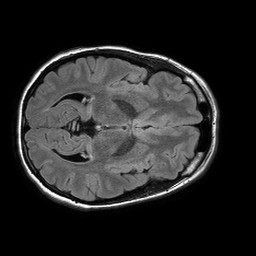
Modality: FLAIR
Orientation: axial
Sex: female
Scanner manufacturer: philips
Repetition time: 11 s
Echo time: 0.125 s